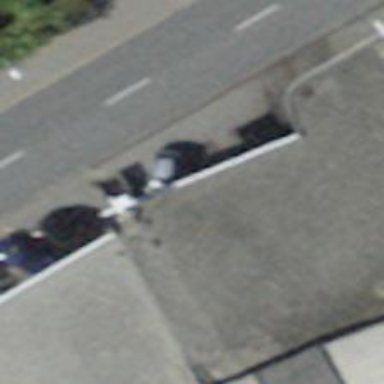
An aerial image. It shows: Car repair shop.